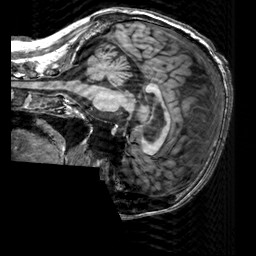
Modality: T1w
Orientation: sagittal
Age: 40
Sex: male
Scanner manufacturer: siemens
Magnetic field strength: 3 T
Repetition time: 2.3 s
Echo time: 0.00303 s